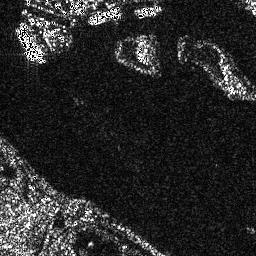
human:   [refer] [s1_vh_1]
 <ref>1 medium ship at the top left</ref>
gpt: <box>[[4, 9, 16, 24, 0]]</box>